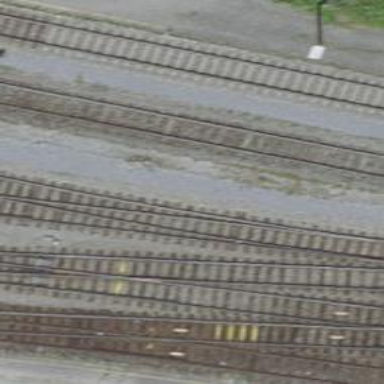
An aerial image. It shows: Railway yard with one track in service.